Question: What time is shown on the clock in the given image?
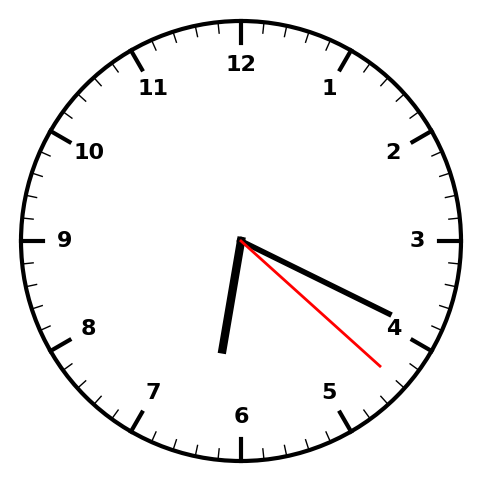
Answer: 06:19:22